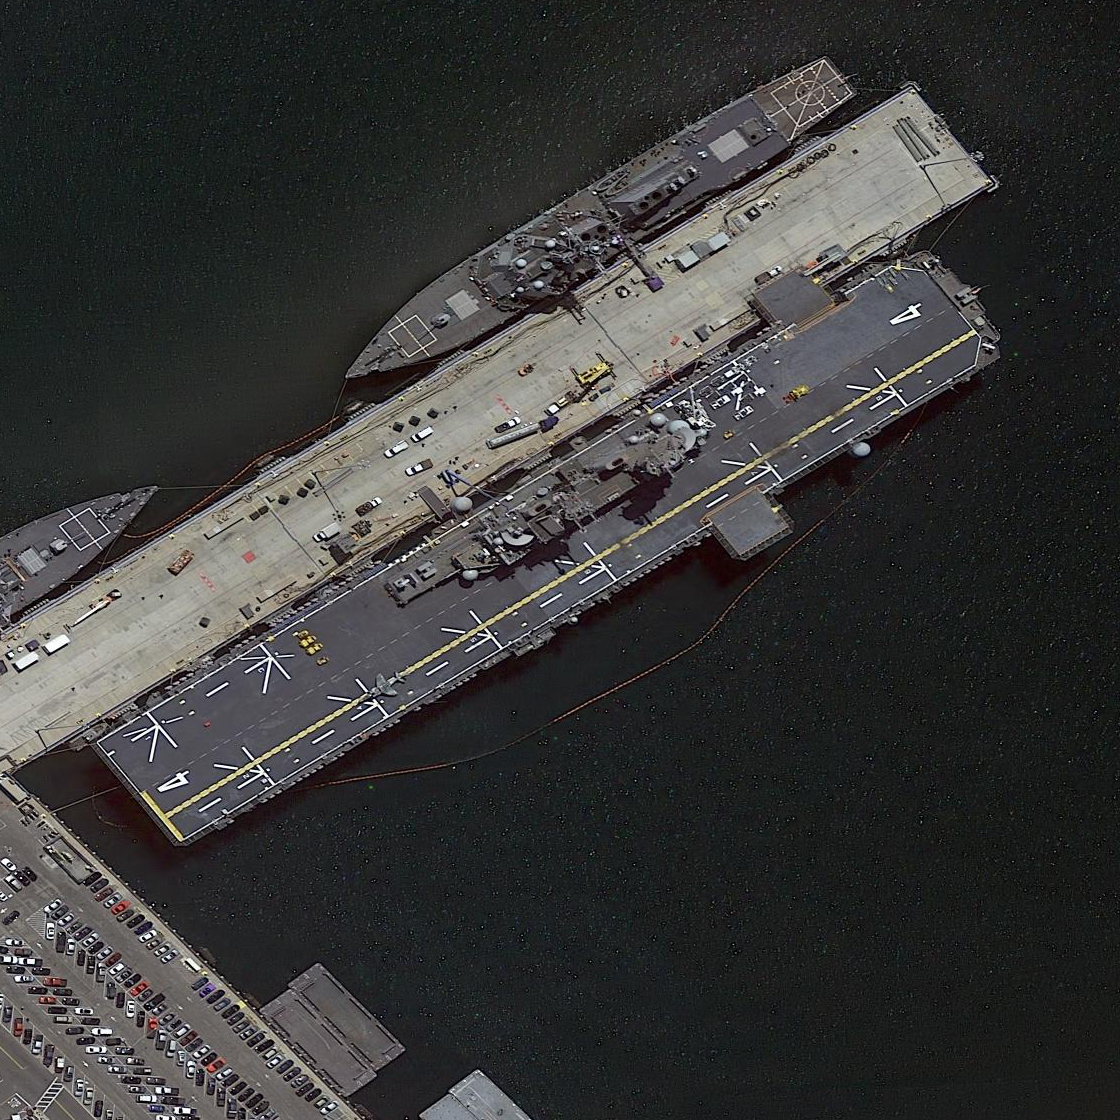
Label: assault